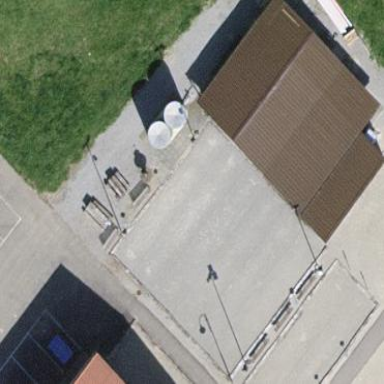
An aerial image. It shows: Boules sport pitch with fine gravel surface.